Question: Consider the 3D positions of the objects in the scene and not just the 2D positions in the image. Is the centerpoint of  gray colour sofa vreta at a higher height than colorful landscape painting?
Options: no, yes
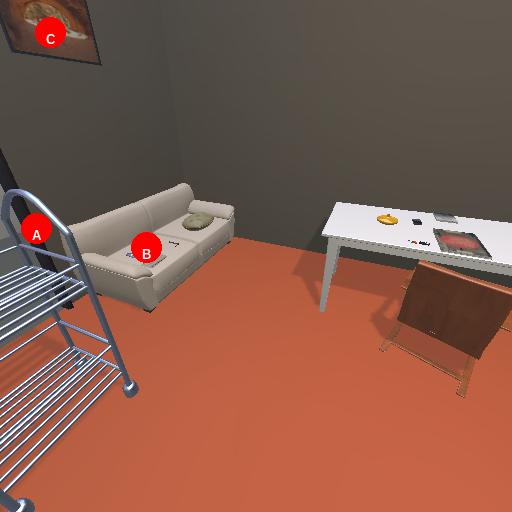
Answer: no